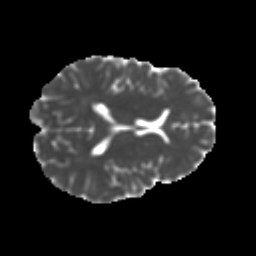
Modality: MD
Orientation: axial
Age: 15
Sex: male
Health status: ill
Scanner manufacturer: ge
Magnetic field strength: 3 T
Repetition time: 6.752 s
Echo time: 0.079 s